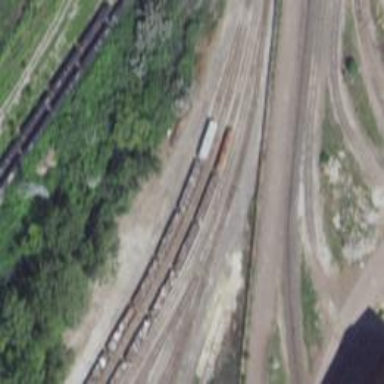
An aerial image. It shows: Railway yard.